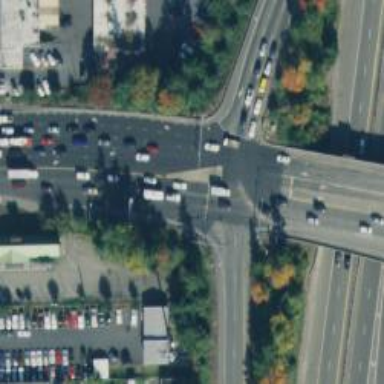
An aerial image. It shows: This image shows trunk highway that functions as expressway.